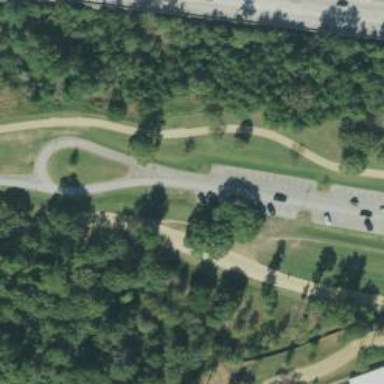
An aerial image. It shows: Path with excellent trail visibility.